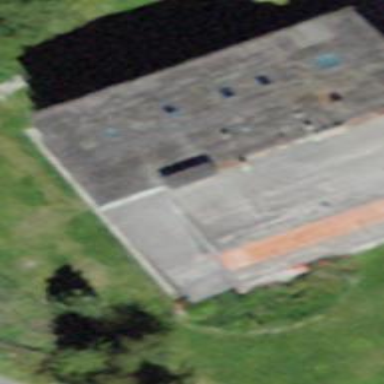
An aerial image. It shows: Gabled building.